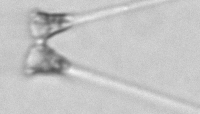
Label: Asterionellopsis_glacialis